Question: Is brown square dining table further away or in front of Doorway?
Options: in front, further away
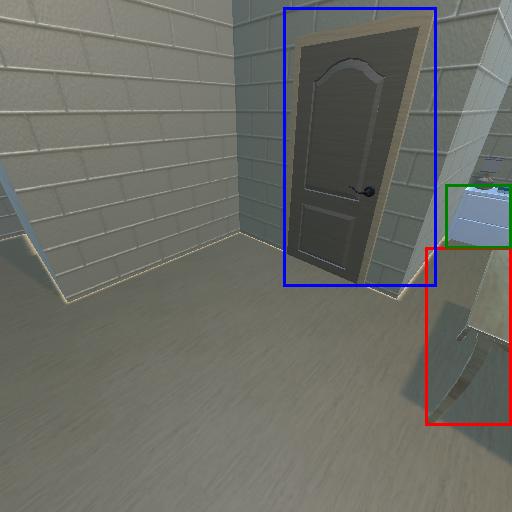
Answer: in front